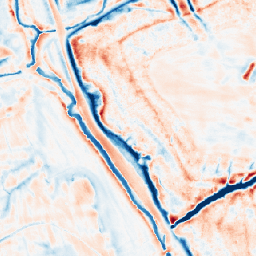
Category: edge_preserving
Decomposition family: bilateral
Decomposition parameters: d: 21
sigma_color: 75
sigma_space: 150
Upsampling method: nearest
Upsampling parameters: scale: 4
Upsampling scale: 4